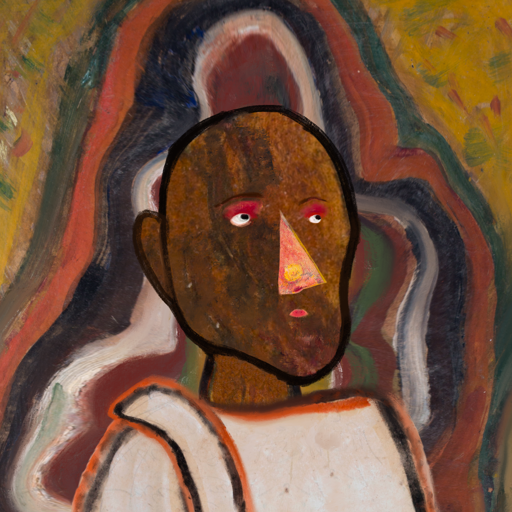
Background: AfterRaid, Head And Neck Side: Mosgoul, Face Side: Irani, Bust: Roy_Bahadur, Hair Side: Blank, Head Accessory: Blank, Second Necklace: Blank, Necklace: Blank, Baby: Blank